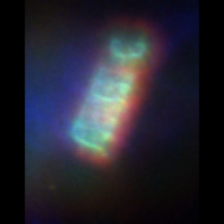
Taxon: Chaetoceros
Group: Diatoms